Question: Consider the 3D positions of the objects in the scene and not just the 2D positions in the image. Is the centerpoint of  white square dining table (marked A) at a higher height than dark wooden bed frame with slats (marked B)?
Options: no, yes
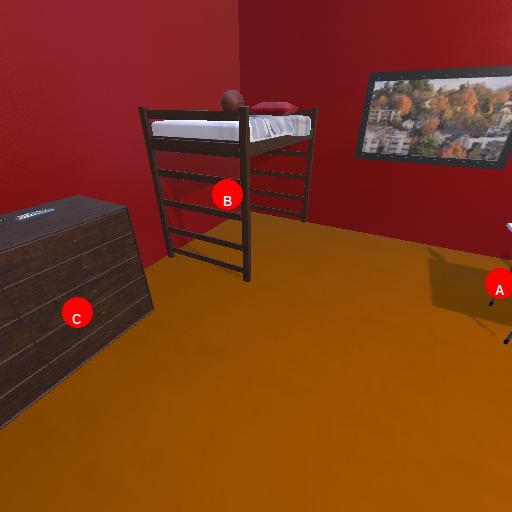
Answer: no